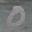
Label: 0